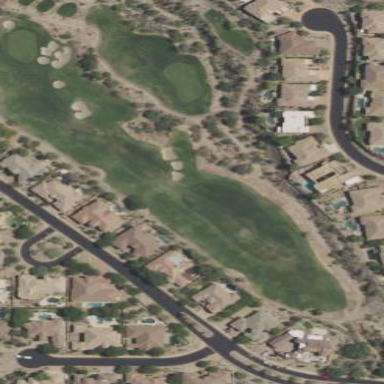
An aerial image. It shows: Rough area in golf course.